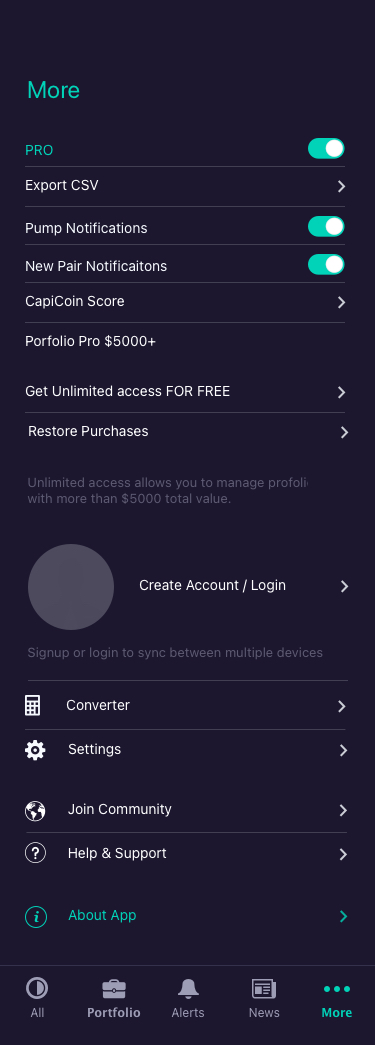
Text in this UI design:
More
PRO
Export CSV
Pump Notifications
New Pair Notificaitons
CapiCoin Score
Porfolio Pro $5000+
Get Unlimited access FOR FREE
Restore Purchases
Create Account / Login
Unlimited access allows you to manage profolio
with more than $5000 total value.
Signup or login to sync between multiple devices
Converter
Settings
Join Community
Help & Support
About App
All
Portfolio
Alerts
News
More